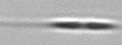
Label: Cylindrotheca